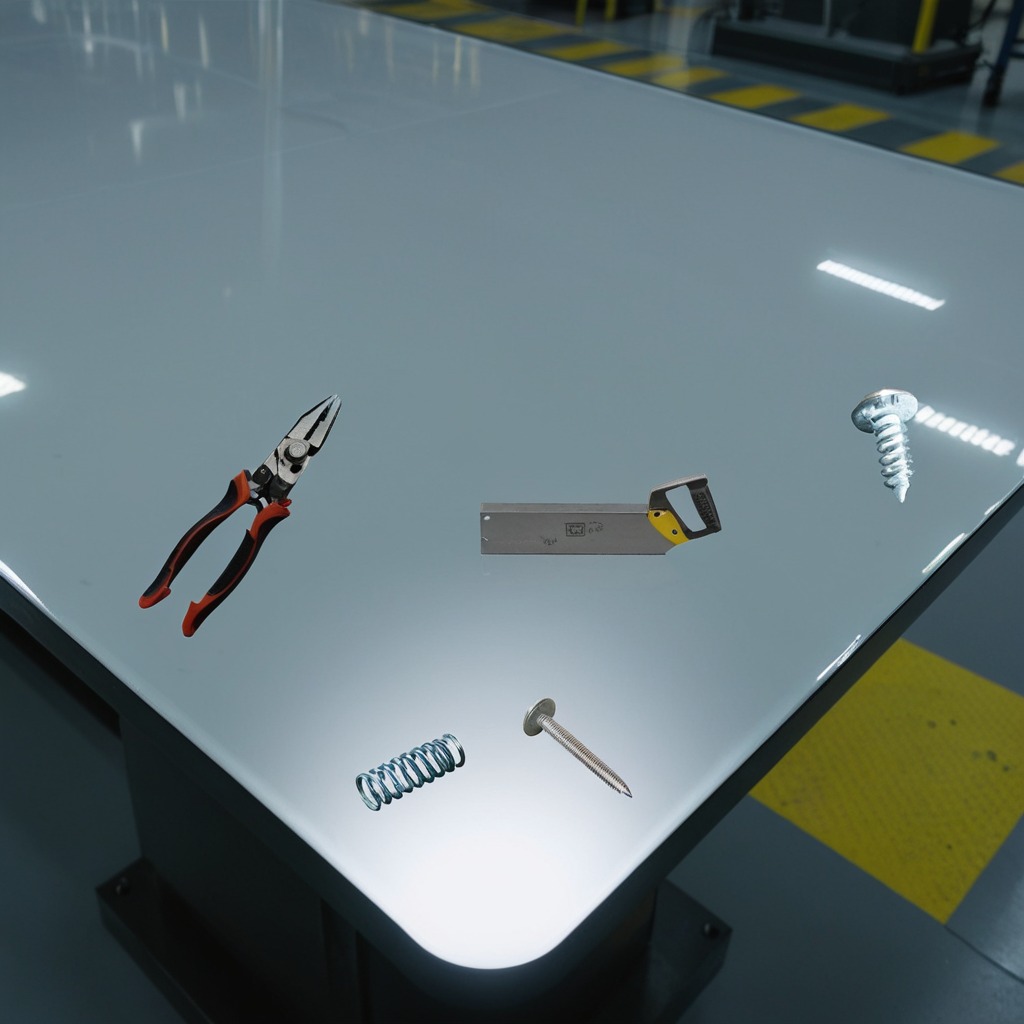
A metal machine screw, an iron nail, pliers, a coiled metal spring, and a handheld metal saw are lying on the table.